Question: I am trying to create a grid layout of Images on top of an SVG.
But when I append an image tag on my SVG it does not show. I did change the tag from img to image and append svg/image
But it does not seem to work. I am able to achieve it with plan D3.js but I need SVG as I want to invoke the D3brush functionality. Below is my code.
'''
var svg = d3.select("#gridchart")
.append("svg")
.attr("width", 200)
.attr("height", 200)
.classed("grid-container",true);
var grid = svg.append("div")
.attr("id", "grid")
.attr("class", "grid");
patch = grid
.selectAll("image")
.data(selectedData)
.enter()
.append("svg:image")
.attr("id",function(d, i) { return "patchid_"+d[0]})
.attr("class",function(d, i) { return "patch"+d[4]+" select_patch"})
.attr("xlink:href", "train_10_0_0.png")
.attr("width", "32px")
.attr("height", "32px");
'''
Code with D3
'''
grid = d3.select("#gridchart")
.append("div")
.attr("id", "grid")
.attr("class", "grid")
;
patch = grid
.selectAll("img")
.data(selectedData)
.enter()
.append("img")
.attr("id",function(d, i) { return "patchid_"+d[0]})
.attr("class",function(d, i) { return "patch"+d[4]+" select_patch"})
.attr("src","train_10_0_0.png")
.attr("width", "32px")
.attr("height", "32px");
'''
Any help or pointers would be appreciated.

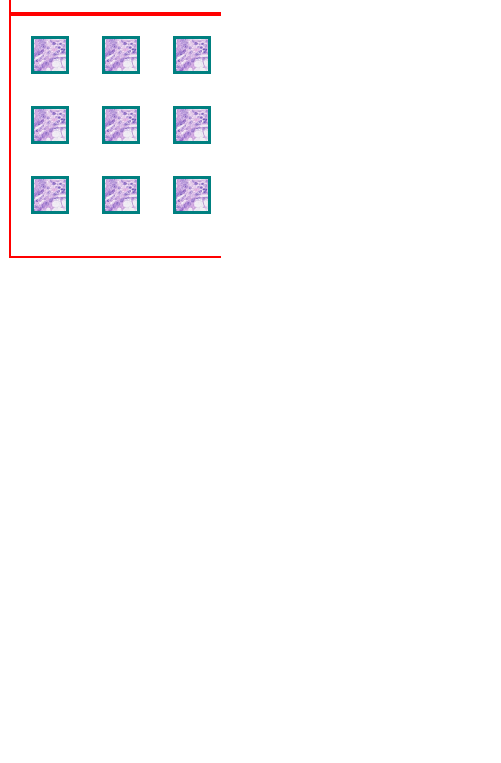
Answer: By adding a 'div' to an 'svg', you broke it's rendering. I replaced that with a 'g'-tag and things started working directly. Here's some example.
'''
var svg = d3.select("#gridchart")
.append("svg")
.attr("width", 200)
.attr("height", 200)
.classed("grid-container", true);
var grid = svg.append("g")
.attr("id", "grid")
.attr("class", "grid");
var selectedData = [0, 1, 2, 3, 4, 5, 6, 7, 8];
grid
.selectAll("image")
.data(selectedData)
.enter()
.append("svg:image")
.attr("id", function(d, i) {
return "patchid_" + d
})
.attr("class", function(d, i) {
return "patch" + d + " select_patch"
})
.attr("xlink:href", "https://via.placeholder.com/32")
.attr("transform", function(d, i) {
return "translate(" + ((i % 3) * 50) + ", " + (Math.floor(i / 3) * 50) + ")";
})
'''
'''
<script src="https://cdnjs.cloudflare.com/ajax/libs/d3/5.7.0/d3.min.js"></script>
<div id="gridchart"></div>
'''